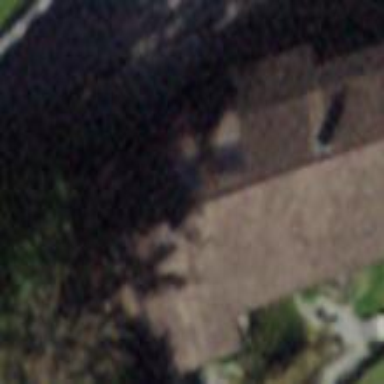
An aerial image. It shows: Detached building.